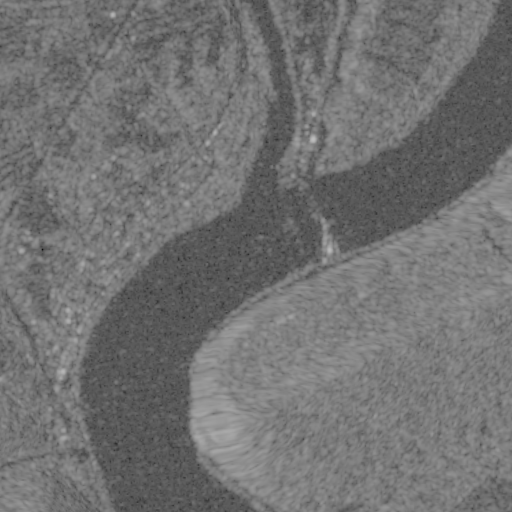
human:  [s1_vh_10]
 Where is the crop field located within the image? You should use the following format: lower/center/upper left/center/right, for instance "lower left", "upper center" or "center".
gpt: The crop field is located in the upper right of the image.
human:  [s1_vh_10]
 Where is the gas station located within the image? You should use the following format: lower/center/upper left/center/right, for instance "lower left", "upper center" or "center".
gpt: The gas station is located in the upper center of the image.
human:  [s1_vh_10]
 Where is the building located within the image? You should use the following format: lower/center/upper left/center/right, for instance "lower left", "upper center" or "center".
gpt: There is no building in the image.

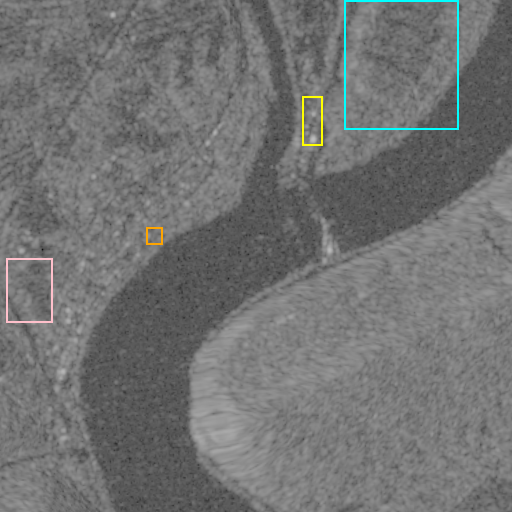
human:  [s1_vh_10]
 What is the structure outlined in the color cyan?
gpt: The structure outlined in cyan is a crop field.
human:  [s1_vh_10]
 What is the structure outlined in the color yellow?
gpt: The structure outlined in yellow is a gas station.
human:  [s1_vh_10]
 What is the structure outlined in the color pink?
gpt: The structure outlined in pink is a park.
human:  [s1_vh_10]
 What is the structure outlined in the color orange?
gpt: The structure outlined in orange is a parking lot.
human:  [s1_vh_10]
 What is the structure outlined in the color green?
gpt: There is no green outline.